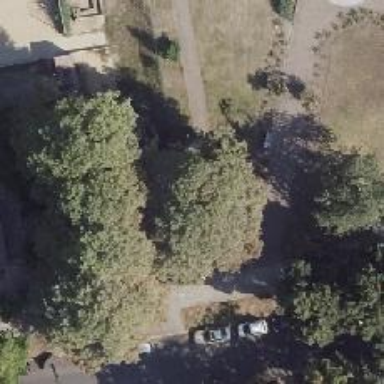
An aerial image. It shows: Deciduous broadleaved tree in park.